The trace is the raw vibration amplitude of a rotating bearing as a function of time. Based on the visible evidence, which condition applies: normal, inner_race, outer_race, ball?
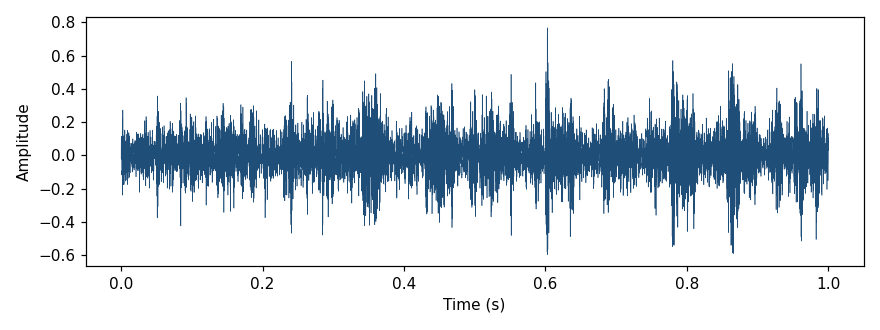
Answer: ball